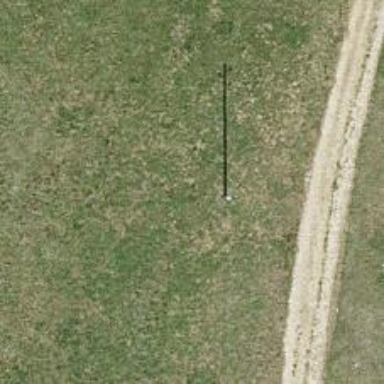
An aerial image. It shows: Power pole.